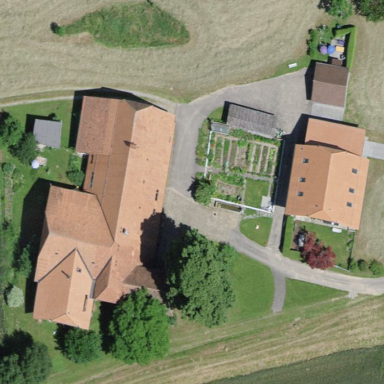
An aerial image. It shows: Farmyard area.